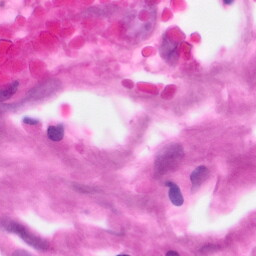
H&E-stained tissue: Pancreatic